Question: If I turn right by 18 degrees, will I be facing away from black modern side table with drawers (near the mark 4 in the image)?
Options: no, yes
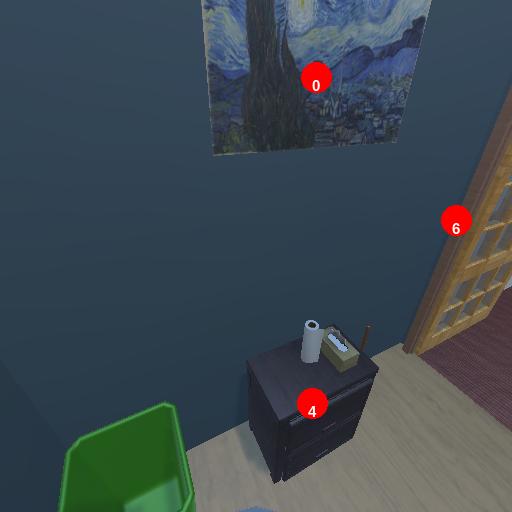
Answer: no